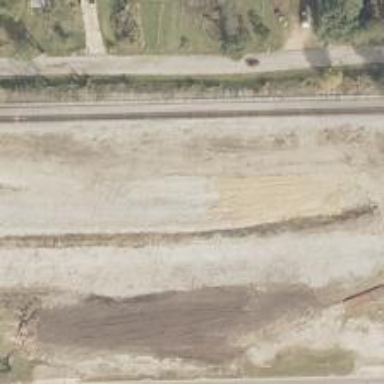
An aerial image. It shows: Abandoned spur railway.